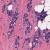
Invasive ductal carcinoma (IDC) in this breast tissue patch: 1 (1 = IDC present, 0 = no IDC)